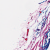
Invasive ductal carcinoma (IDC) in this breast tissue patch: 0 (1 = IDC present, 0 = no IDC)